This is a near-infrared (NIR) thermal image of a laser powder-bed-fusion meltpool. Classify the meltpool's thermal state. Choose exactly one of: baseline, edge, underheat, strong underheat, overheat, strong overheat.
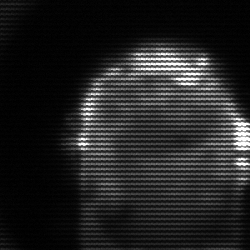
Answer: baseline